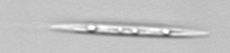
Label: pennate_Pseudo-nitzschia